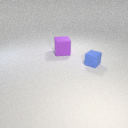
large purple rubber cube behind small blue rubber cube